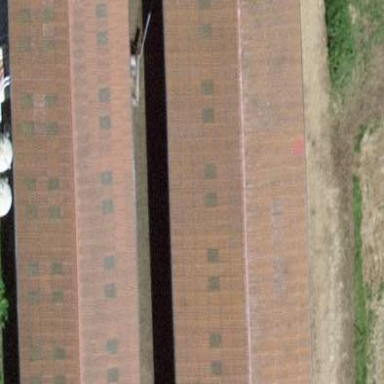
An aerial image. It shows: Barn.